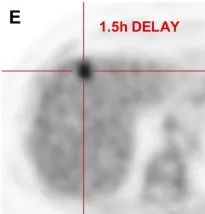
18FDG PET-CT images. Corresponding PET image (E) after 1.5 h delay showed the FDG uptake that continued to increase with SUVmax of 5.24, and the detention index was 8.9%. However, the lesions in the S7 and S5 of the liver showed no significant increase in FDG uptake.
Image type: radiology (pet)